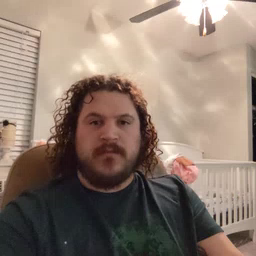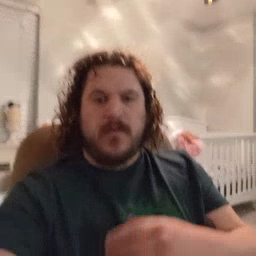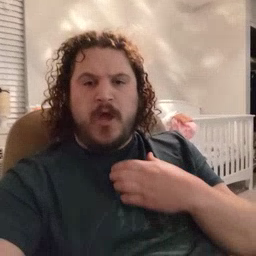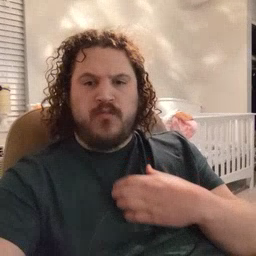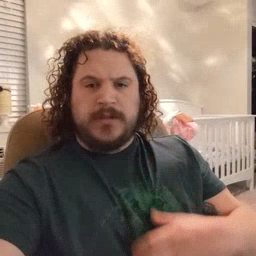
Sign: hungry